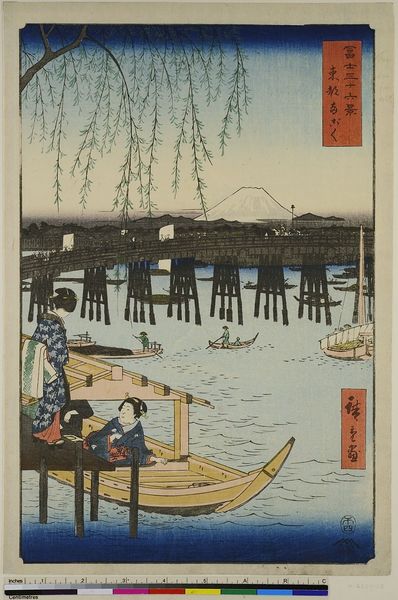
Titel: Die Ryogoku Brücke in der Osthauptstadt, Blatt 6 aus der Serie: 36 Ansichten des Fuji
Künstler: Utagawa Hiroshige
Standort: Hamburg
Institution: Museum für Kunst und Gewerbe Hamburg
Schlagwörter: fluss, stadt, kanal, boot, holzschnitt, berge, gebirge, kutter, vulkan, druckgraphik, druckgrafik, zeit, farbholzschnitt, edo, fuji, reproduktionen, volcano, ry, druckerzeugnisse, brücke, flußbrücke, kanalbrücke, volcan